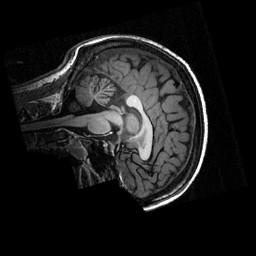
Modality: T1w
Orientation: sagittal
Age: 19
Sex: female